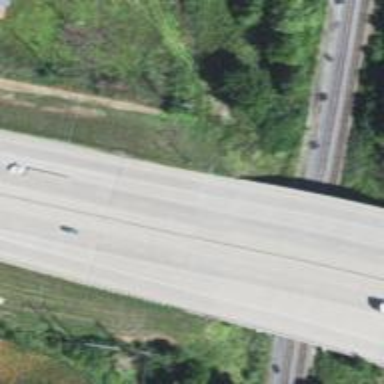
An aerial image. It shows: Bridge over motorway.